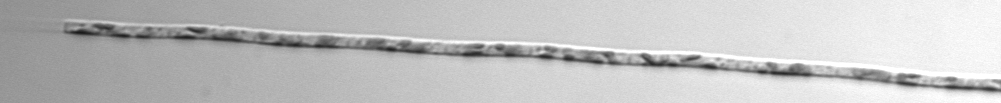
Label: Leptocylindrus